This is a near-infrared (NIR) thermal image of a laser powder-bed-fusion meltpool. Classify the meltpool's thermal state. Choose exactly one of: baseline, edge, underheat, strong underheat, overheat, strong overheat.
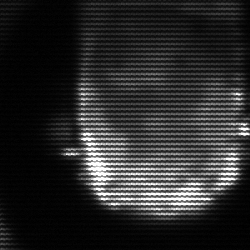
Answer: baseline